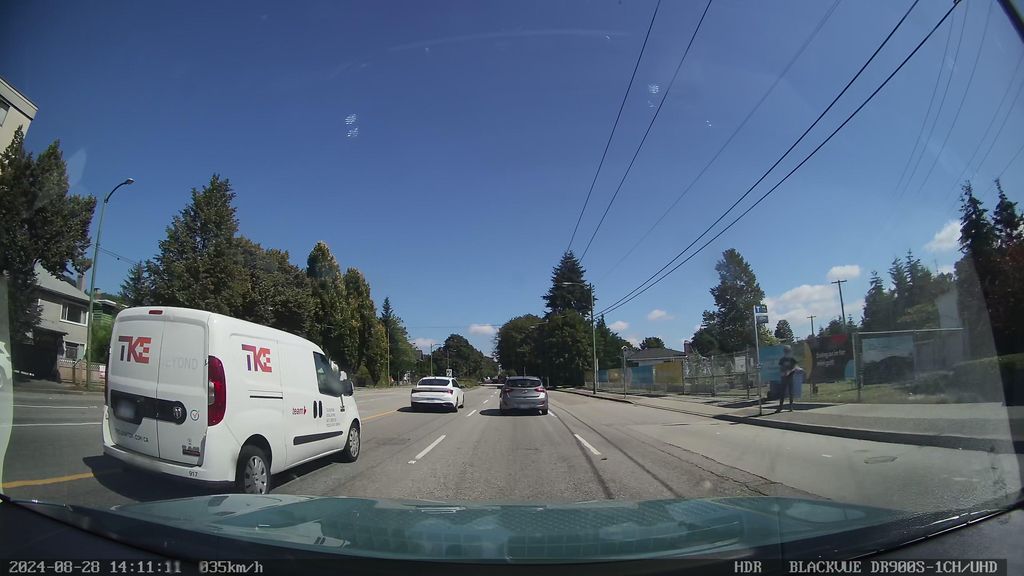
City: vancouver